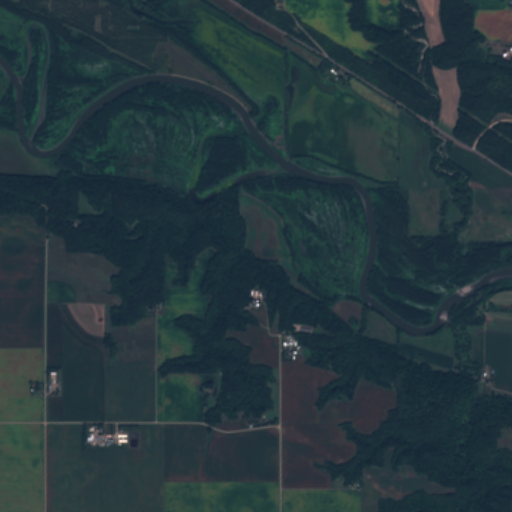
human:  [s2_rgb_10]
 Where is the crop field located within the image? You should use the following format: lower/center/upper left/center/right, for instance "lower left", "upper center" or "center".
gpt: The crop field is located in the lower right of the image.
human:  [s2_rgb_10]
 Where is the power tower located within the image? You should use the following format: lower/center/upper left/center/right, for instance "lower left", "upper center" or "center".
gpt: The power tower is located in the upper right of the image.
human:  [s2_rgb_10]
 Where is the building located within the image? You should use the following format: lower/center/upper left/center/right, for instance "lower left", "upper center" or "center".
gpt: There is no building in the image.